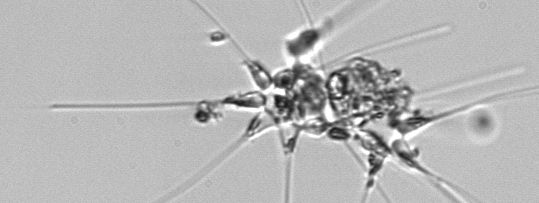
Label: Asterionellopsis_glacialis